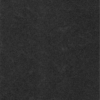
Label: dusty